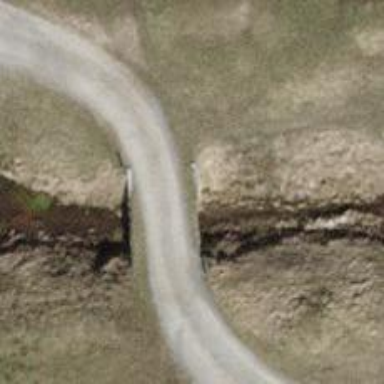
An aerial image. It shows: Culvert tunnel.